Question: I couldn't get the 'maven-fluido-skin' work completely - the left navigation section (the section that contains links to various project details) is always rendered empty. Not sure if I'm missing some skin configuration, but I'd have thought of this functionality to be available to its users out-of-the-box.

Any additional gadgets that I add, like the 'google search', do appear on the left navigation section though.
Here's how my 'site descriptor' looks:
'''
<project xmlns="http://maven.apache.org/DECORATION/1.4.0" xmlns:xsi="http://www.w3.org/2001/XMLSchema-instance"
xsi:schemaLocation="http://maven.apache.org/DECORATION/1.4.0 http://maven.apache.org/xsd/decoration-1.4.0.xsd"
name="Project name">
<skin>
<groupId>org.apache.maven.skins</groupId>
<artifactId>maven-fluido-skin</artifactId>
<version>1.3.1</version>
</skin>
<custom>
<fluidoSkin>
<profile>pre-release</profile>
<sourceLineNumbersEnabled>true</sourceLineNumbersEnabled>
<breadcrumbDivider>"</breadcrumbDivider>
</fluidoSkin>
</custom>
</project>
'''
I use '3.4' version of 'maven-site-plugin' and '1.3.1' version of 'maven-fluido-skin' and '2.2.1' version of maven distribution.
FWIW, the default skin works just fine - it's got the left navigation correct.
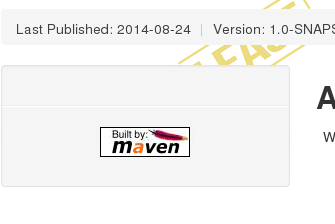
Answer: Well, I see why now. Unlike the other skins, fluido expects us to specify all the 'menu's and 'item's explicitly in the 'site.xml' which I didn't do. That's the reason the left nav bar was rendered empty every time.